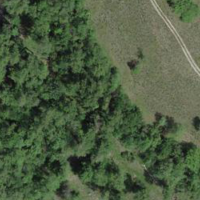
EUNIS habitat code: 41
Species observed at this site:
Corvus corone
Alcedo atthis
Emberiza cirlus
Aegithalos caudatus
Jynx torquilla
Sylvia atricapilla
Larus michahellis
Cygnus olor
Ardea alba
Erithacus rubecula
Cuculus canorus
Phoenicurus phoenicurus
Corvus corax
Cyanistes caeruleus
Riparia riparia
Sturnus vulgaris
Troglodytes troglodytes
Turdus merula
Spatula clypeata
Mareca strepera
Hirundo rustica
Upupa epops
Milvus migrans
Mergus merganser
Oriolus oriolus
Coccothraustes coccothraustes
Phylloscopus trochilus
Delichon urbicum
Certhia brachydactyla
Anthus trivialis
Actitis hypoleucos
Turdus philomelos
Fulica atra
Anas crecca
Falco subbuteo
Dendrocopos major
Buteo buteo
Euphorbia cyparissias
Gallinago gallinago
Phylloscopus collybita
Luscinia megarhynchos
Dendrocoptes medius
Anthyllis vulneraria
Sitta europaea
Garrulus glandarius
Falco tinnunculus
Picus viridis
Acrocephalus scirpaceus
Anas platyrhynchos
Alopochen aegyptiaca
Fringilla coelebs
Regulus ignicapilla
Carduelis carduelis
Columba palumbus
Phalacrocorax carbo
Dryobates minor
Egretta garzetta
Parus major
Accipiter nisus